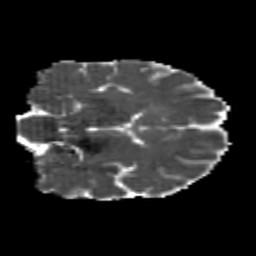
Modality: MD
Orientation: coronal
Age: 22
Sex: male
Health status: healthy
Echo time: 0.074 s